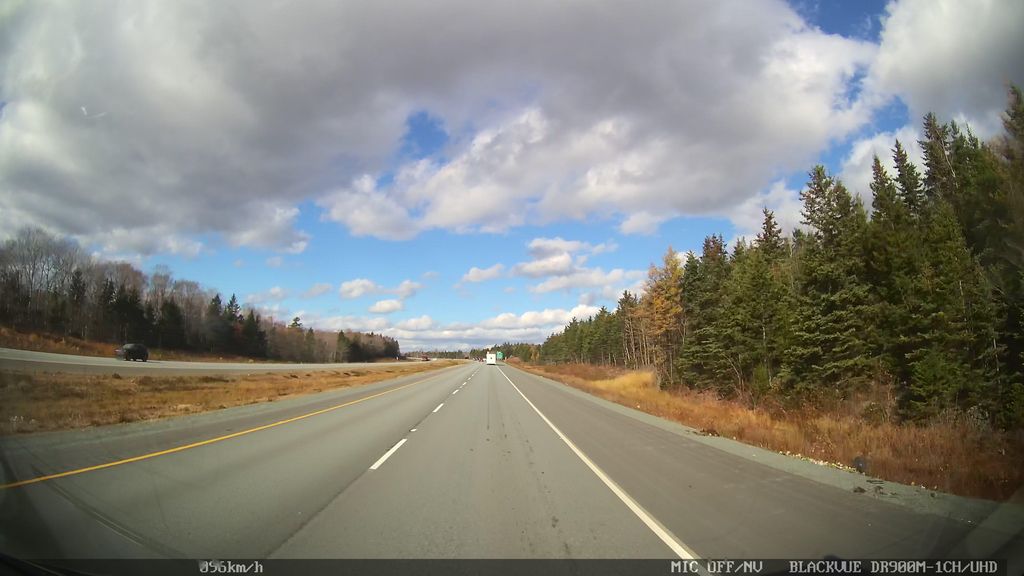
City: halifax